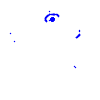
Particle: pion